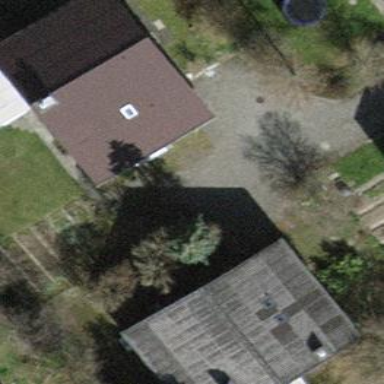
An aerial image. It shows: Building with tile roof.